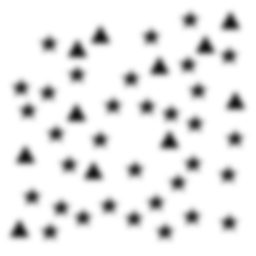
Squares: 0
Triangles: 11
Stars: 33
Total shapes: 44